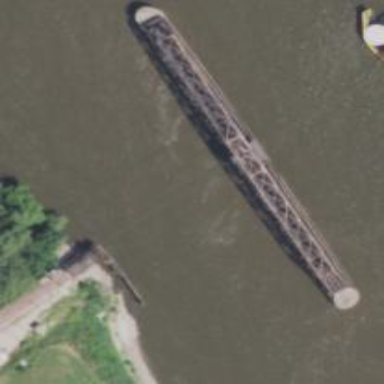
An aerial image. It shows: Movable truss railway bridge that can swing.